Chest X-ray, PA view. Patient: 38 years old, sex M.
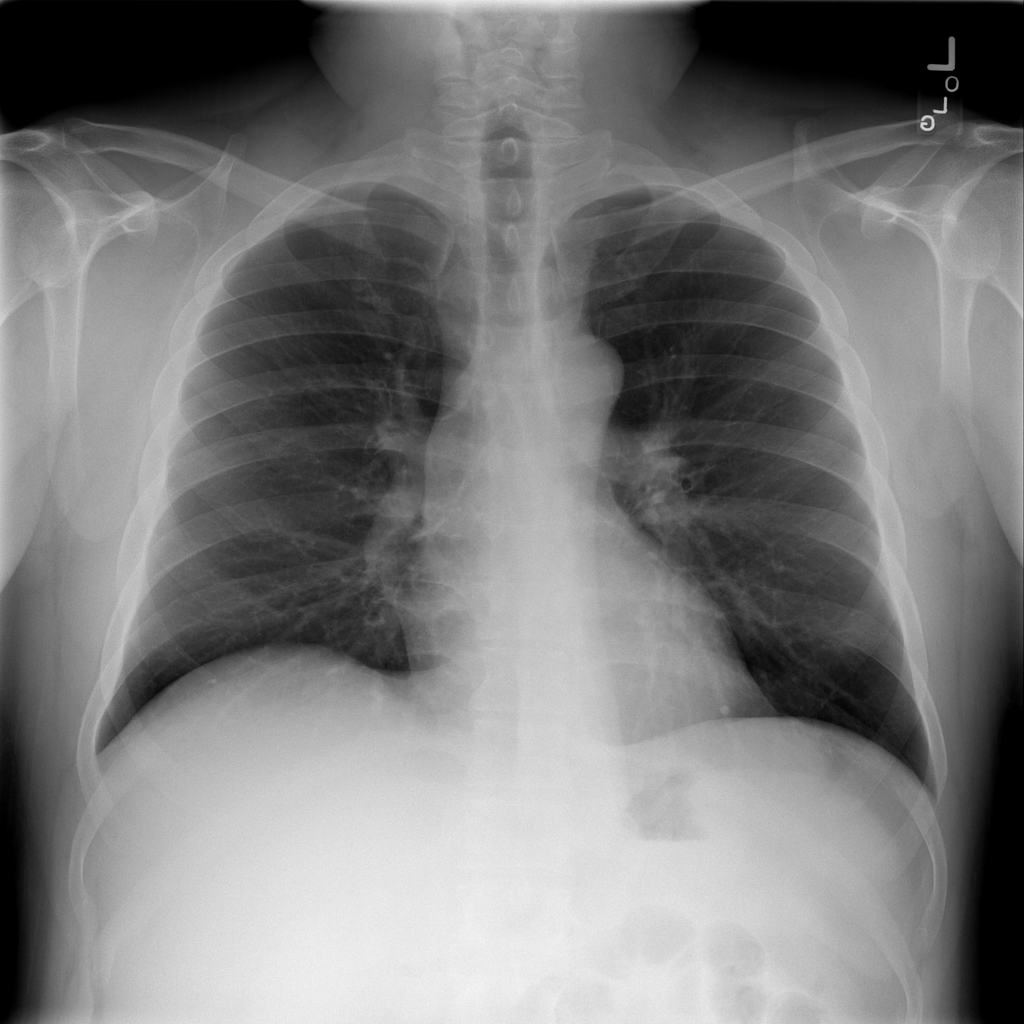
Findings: No Finding